Question: I would like to know what I have to write/input in status GUI so I can get a division pipe.
It should appear like this:

Thanks.
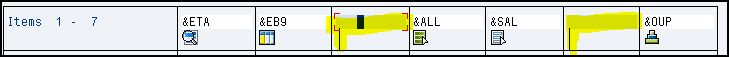
Answer: I found the answer, left click on the field and select "separation line".
Thank you anyway.